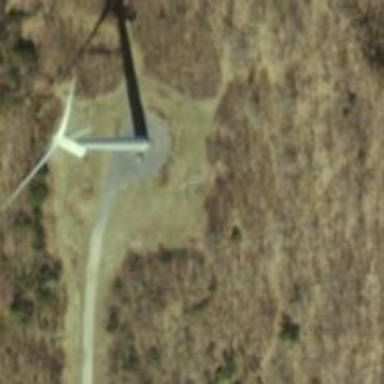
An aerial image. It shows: Wind generator using wind turbines of horizontal axis.